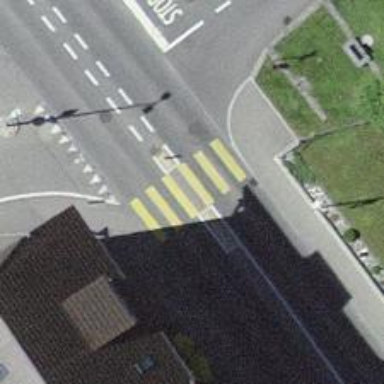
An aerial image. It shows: Marked road crossing with pedestrian island.